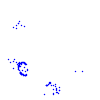
Particle: kaon